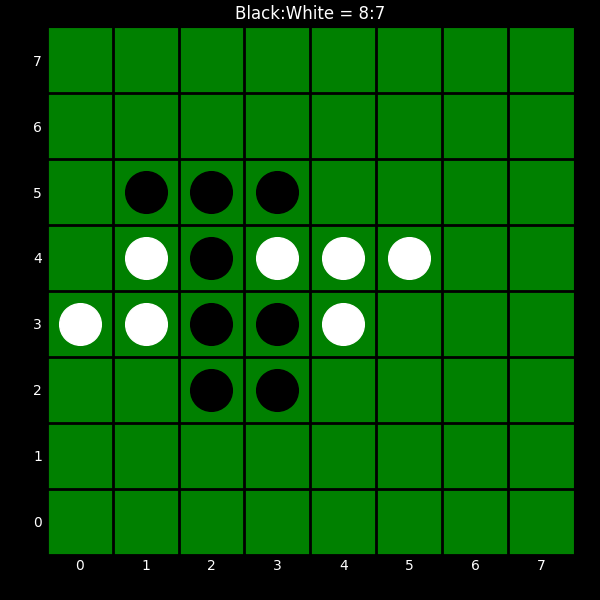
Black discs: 8
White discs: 7